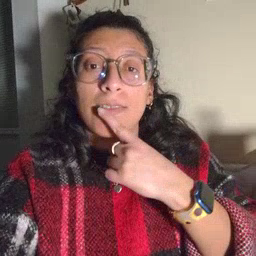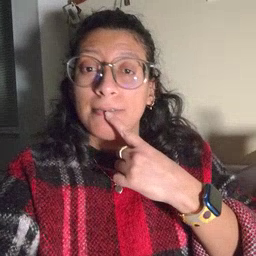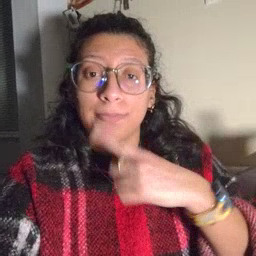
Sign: lips